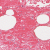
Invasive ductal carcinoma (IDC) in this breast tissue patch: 0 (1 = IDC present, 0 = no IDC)